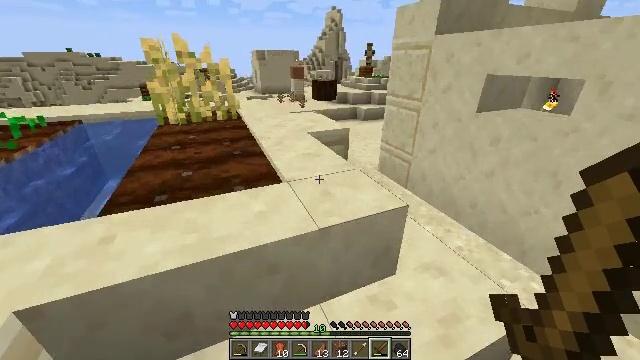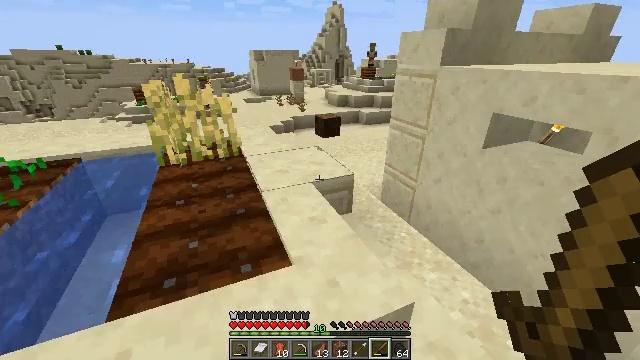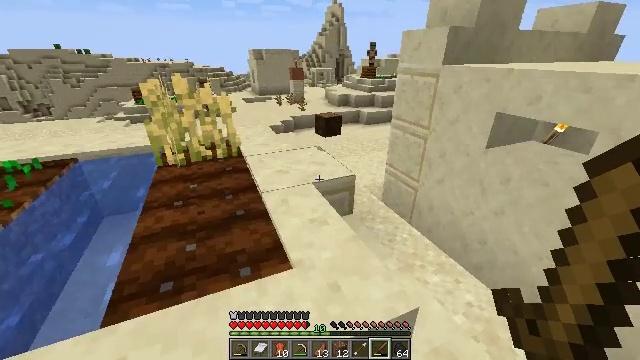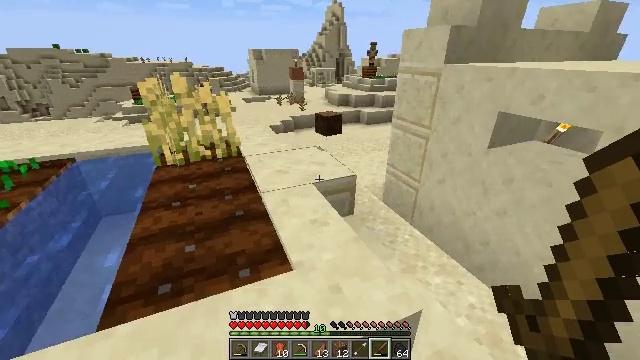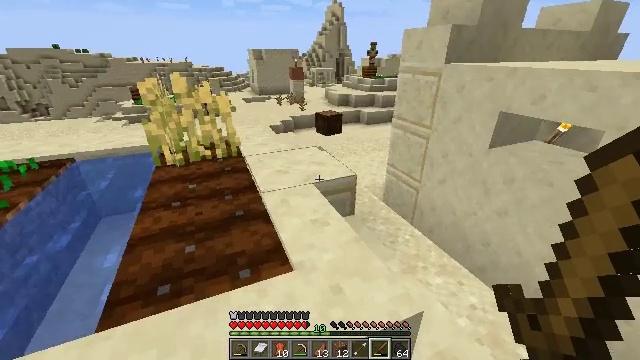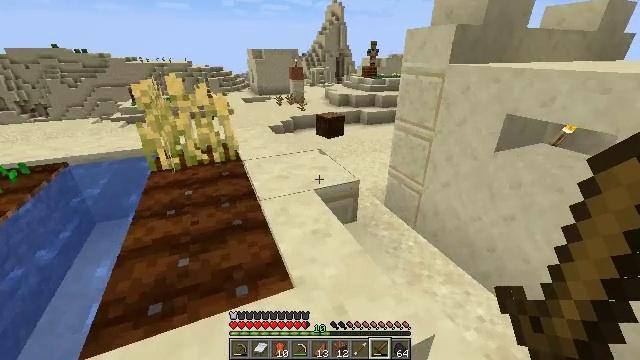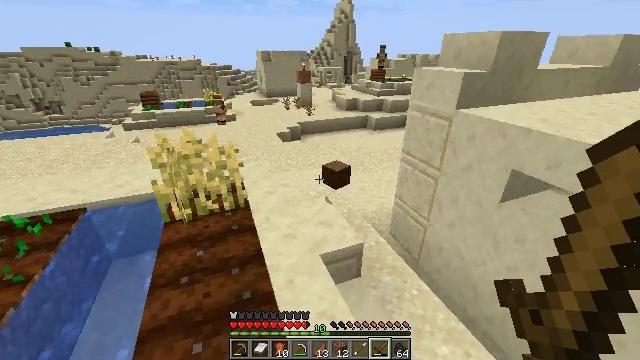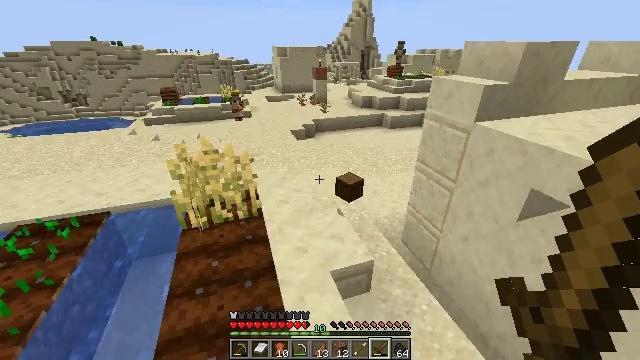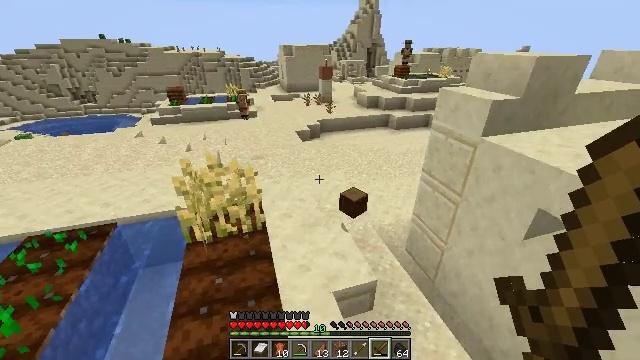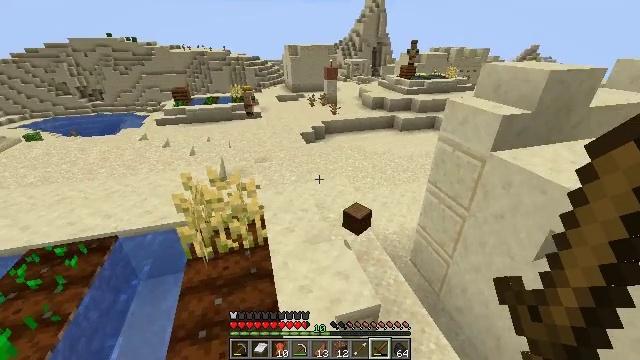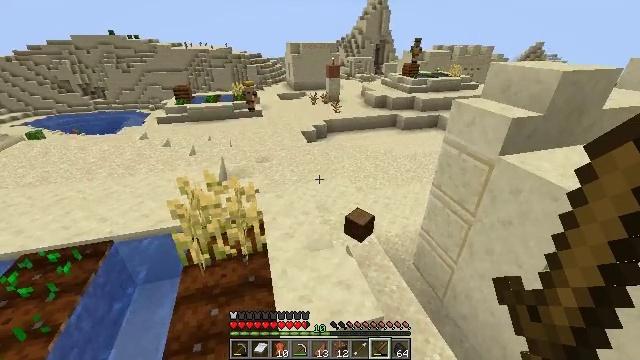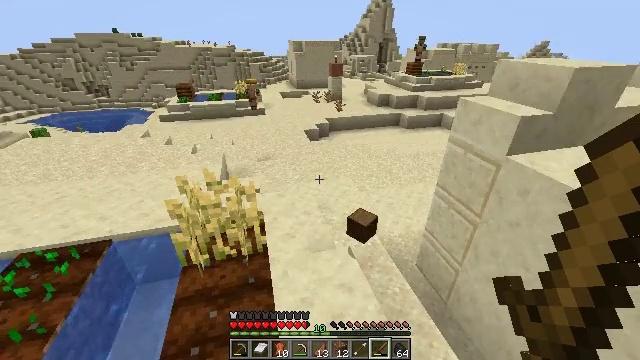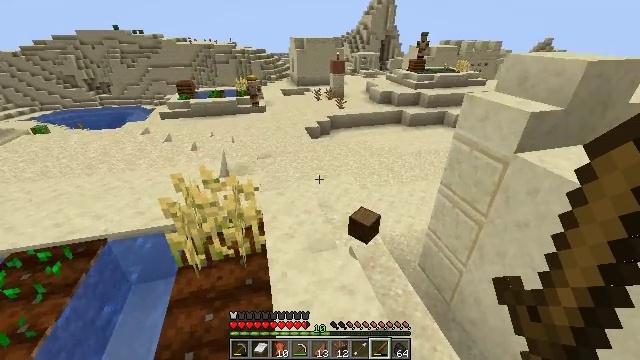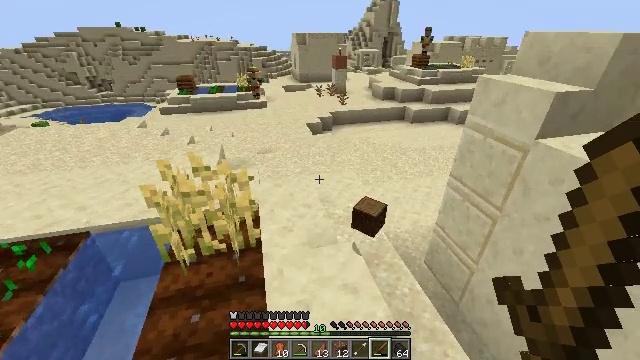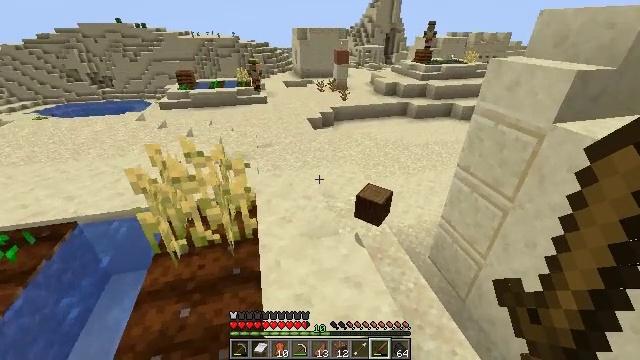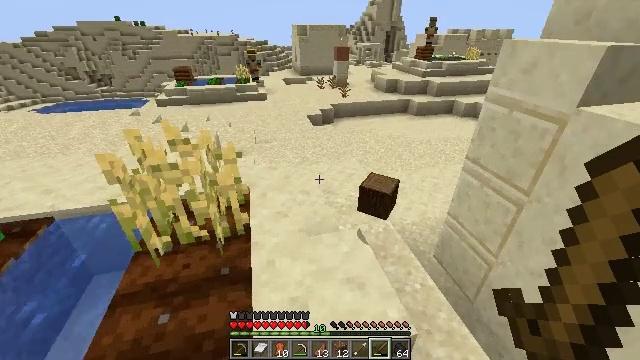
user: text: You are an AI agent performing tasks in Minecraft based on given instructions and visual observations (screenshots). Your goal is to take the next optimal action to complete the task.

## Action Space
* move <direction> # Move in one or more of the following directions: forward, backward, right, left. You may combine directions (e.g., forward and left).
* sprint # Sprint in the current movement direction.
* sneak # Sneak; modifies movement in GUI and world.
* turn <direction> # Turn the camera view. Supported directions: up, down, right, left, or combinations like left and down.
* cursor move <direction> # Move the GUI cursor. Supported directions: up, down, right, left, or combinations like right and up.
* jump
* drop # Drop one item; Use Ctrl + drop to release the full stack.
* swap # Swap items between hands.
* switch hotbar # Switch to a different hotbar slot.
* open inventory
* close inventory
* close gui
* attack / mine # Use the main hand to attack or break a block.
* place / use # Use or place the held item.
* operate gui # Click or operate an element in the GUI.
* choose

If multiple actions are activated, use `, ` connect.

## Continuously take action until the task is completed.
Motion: motion action
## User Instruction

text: Collect the cactus block.
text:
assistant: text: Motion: no_op
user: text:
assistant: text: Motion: no_op
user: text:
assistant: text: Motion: no_op
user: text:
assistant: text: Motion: move forward
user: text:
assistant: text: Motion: move forward, jump
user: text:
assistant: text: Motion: move forward, turn left, jump
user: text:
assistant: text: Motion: move forward, turn left and down, jump
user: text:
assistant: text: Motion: move forward, turn left, jump
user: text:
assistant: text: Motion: move forward, turn left
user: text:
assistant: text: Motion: move forward
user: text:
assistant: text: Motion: move forward
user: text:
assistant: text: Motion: no_op
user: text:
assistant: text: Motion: no_op
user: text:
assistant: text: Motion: no_op
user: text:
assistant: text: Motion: no_op
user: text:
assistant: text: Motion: move forward
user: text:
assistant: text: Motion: move forward
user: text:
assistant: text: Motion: move forward
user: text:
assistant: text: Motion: move forward
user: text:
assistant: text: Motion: move forward, turn left
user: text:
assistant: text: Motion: move forward, turn left
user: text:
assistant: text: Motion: move forward, turn left
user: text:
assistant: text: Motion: move forward
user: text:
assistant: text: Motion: move forward
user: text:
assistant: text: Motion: move forward, sprint
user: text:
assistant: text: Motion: move forward, sprint
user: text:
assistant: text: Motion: move forward, sprint
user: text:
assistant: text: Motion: move forward
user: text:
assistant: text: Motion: move forward
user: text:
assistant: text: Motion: move forward